Group 1:
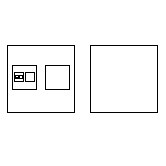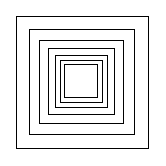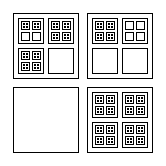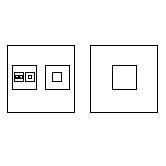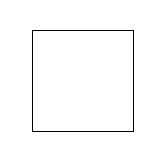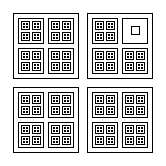
Group 2:
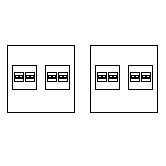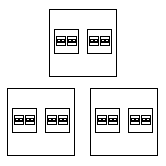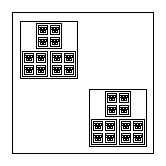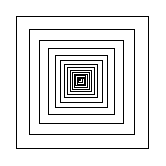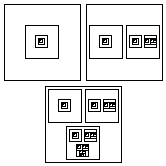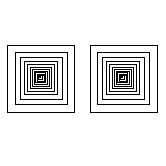
Rule separating the two groups: Dead end vs. no dead ends.
Concepts: finite_infinite, fractal, infinity, nesting, recursion, self-reference
Author: Aaron David Fairbanks